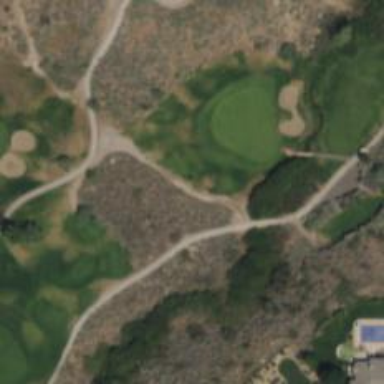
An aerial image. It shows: Service road designated as golf cart path.